Question: So I am developing a screen where there are some images and buttons on top and Below that is a list view which shows a list of some activity.
The design is something like this :-

Now on smaller screen the ListView height becomes very small as the screen space is taken up by the above icons and images.
So how can i increase the height of the Linearlayout or ListView so that user can scroll to the see the rest of the ListView.
'''
<LinearLayout
android:layout_width="match_parent"
android:layout_height="match_parent"
android:orientation="vertical" >
.... Other Layouts .....
<ListView
android:id="@+id/listArea"
android:layout_width="match_parent"
android:layout_height="fill_parent"
android:paddingLeft="@dimen/list_padding"
android:paddingRight="@dimen/list_padding" />
</LinearLayout>
'''
Edit: Tried using the top view as a header to the List but since I want an EmptyView too, this is creating a problem as it replaces the whole header + listview
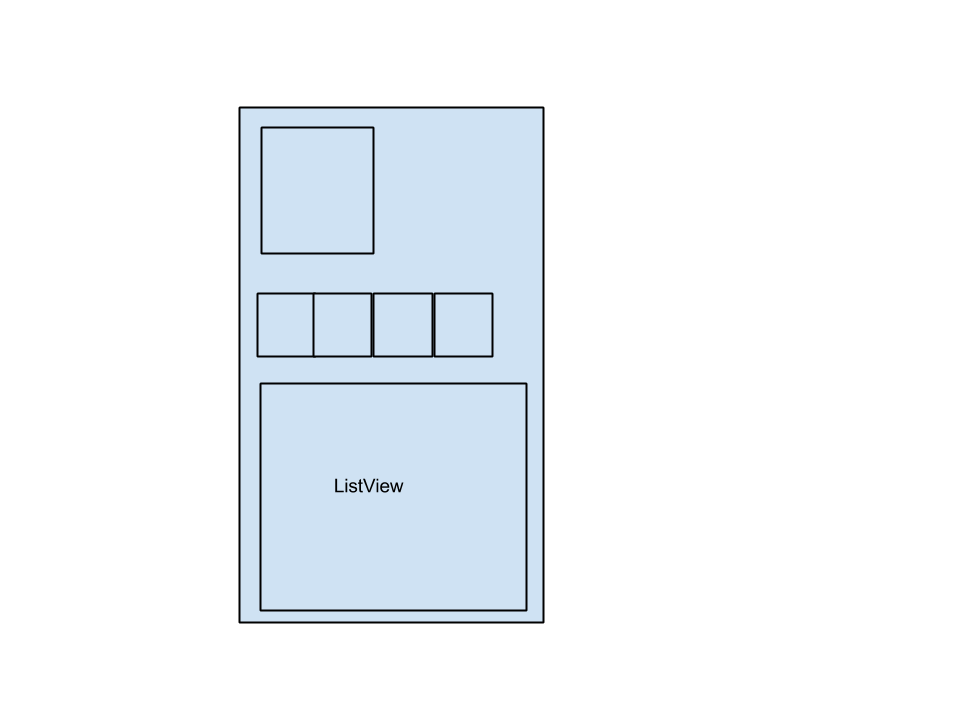
Answer: From what I read about that issue, you should specify the Views on top as <URL>, and the'll scroll properly.
Afaik this only works if the list is non-empty, as the empty view replaces the whole list including headers.